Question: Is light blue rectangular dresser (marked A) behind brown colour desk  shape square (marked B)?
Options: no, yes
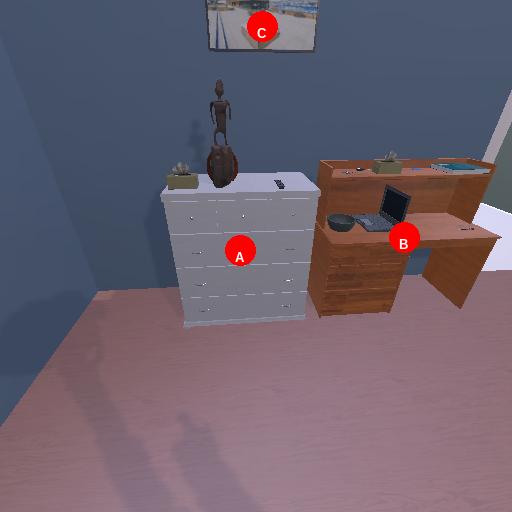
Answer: no